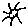
Label: sun